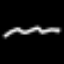
Label: squiggle